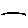
Label: line